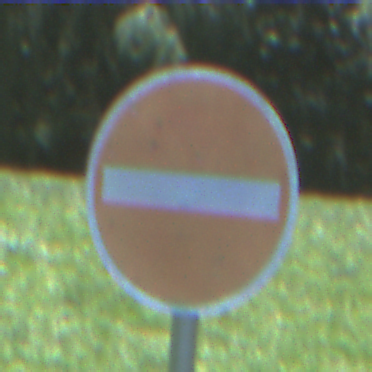
Verkehrszeichen: VerbotDerEinfahrt
Umgebung: Outdoor, Nature
Tageszeit: Midday
Wetter: Clear
Licht: Natural
Jahreszeit: Summer
Kontrast: HighContrast